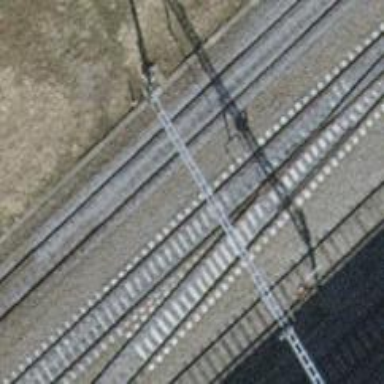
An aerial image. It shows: Single-track railway siding with electrified contact lines.